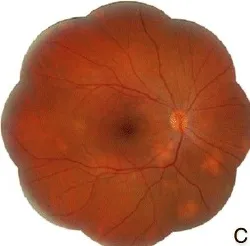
OD fundus. C; After 18-month therapy: decreased choroidal granulomas.
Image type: ophthalmic_imaging (oct)